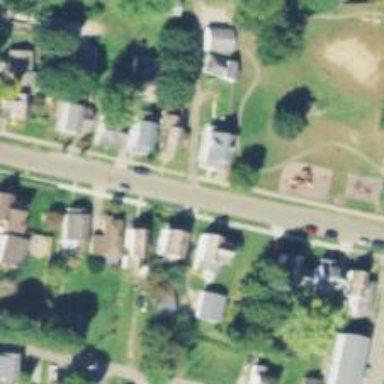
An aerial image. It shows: Alley classified as service road.